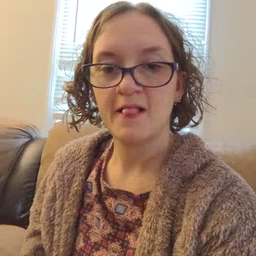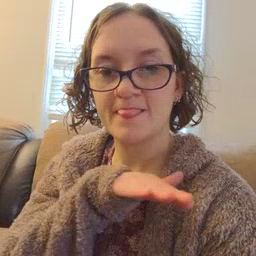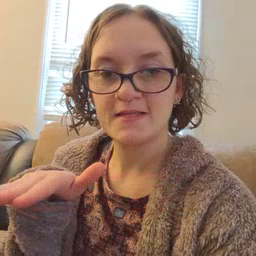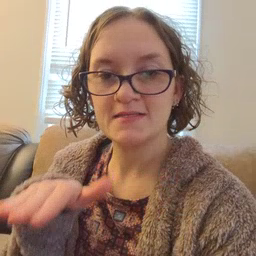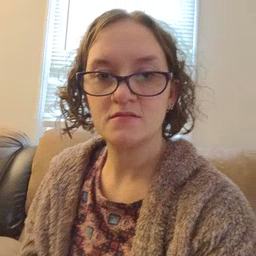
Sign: clean